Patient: sex M, age 57
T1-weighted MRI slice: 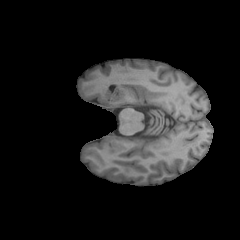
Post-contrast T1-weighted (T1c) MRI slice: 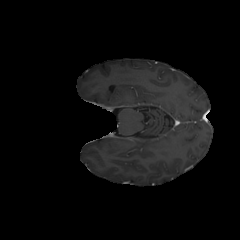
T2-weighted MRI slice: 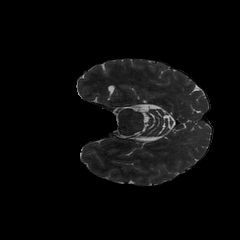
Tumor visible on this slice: no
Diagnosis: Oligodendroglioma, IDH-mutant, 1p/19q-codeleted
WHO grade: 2